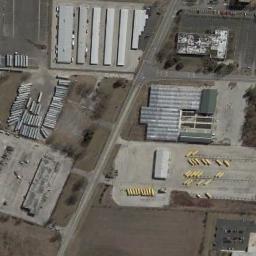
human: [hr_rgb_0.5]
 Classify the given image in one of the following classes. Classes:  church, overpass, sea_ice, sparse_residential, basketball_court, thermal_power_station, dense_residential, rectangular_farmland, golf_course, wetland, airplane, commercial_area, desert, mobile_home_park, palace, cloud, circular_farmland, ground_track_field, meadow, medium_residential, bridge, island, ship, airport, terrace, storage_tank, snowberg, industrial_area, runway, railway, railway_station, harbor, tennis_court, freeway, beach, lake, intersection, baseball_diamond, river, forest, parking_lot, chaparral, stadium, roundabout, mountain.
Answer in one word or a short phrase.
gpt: industrial_area